Field crop: maize
Growth stage: 2
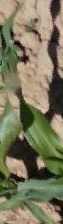
Species: maize